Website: bh-photo
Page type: account-selection
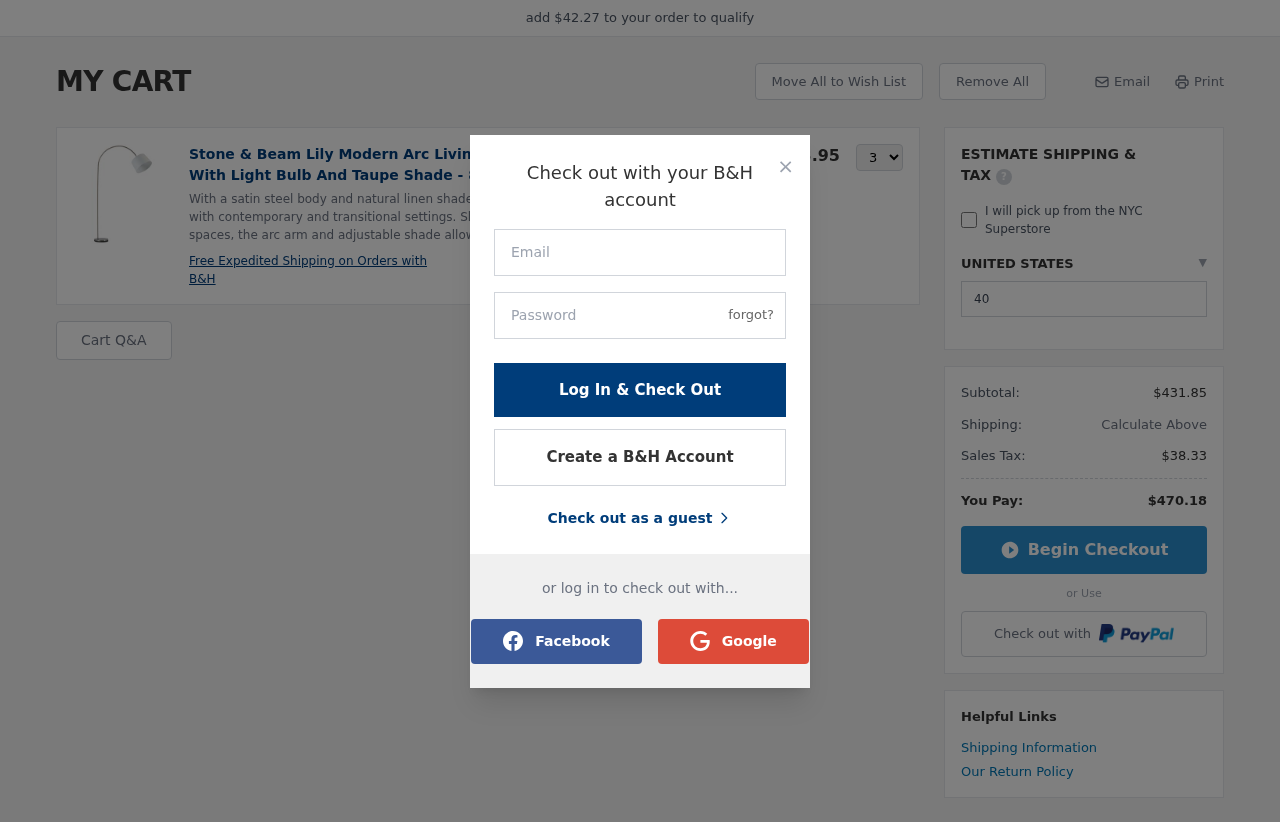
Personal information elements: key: PII_COUNTRY
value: UNITED STATES
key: PII_LOGIN_USERNAME
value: kimberlywilkerson94
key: PII_POSTCODE
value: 40153
Product elements: key: PRODUCT1_DESC
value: With a satin steel body and natural linen shade, this tall arc lamp fits nicely with contemporary and transitional settings. Slim enough to fit in tight spaces, the arc arm and adjustable shade allow
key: PRODUCT1_NAME
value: Stone & Beam Lily Modern Arc Living Room Floor Lamp With Light Bulb And Taupe Shade - 83 x 15 x 53 -
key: PRODUCT1_PRICE
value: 143.95
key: PRODUCT1_QUANTITY
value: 3
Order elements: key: ORDER_SUBTOTAL
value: $431.85
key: ORDER_TAX
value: $38.33
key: ORDER_TOTAL
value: $470.18
Other elements: key: AMOUNT_TO_QUALIFY
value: $42.27